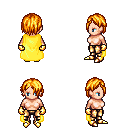
a pixel art fantasy rpg character, female body template, human, light skin, yellow cape, gold greaves, light blonde bangs hairstyle, gold gloves, gold boots, four views (front, back, left, right), 2x2 character sprite sheet, small pixel art, hard edges, no anti-aliasing